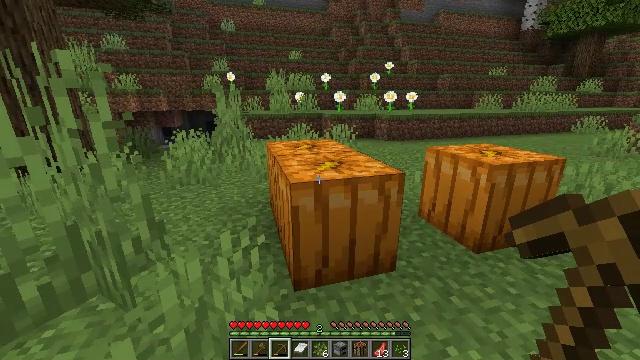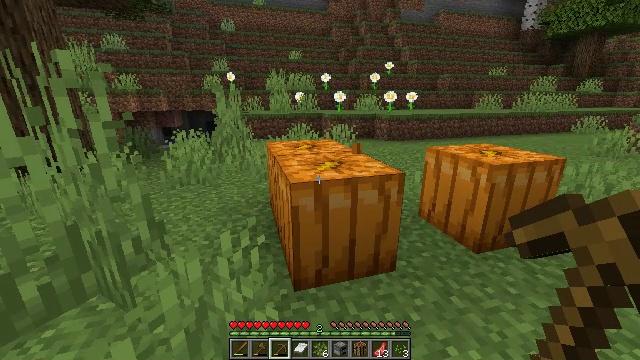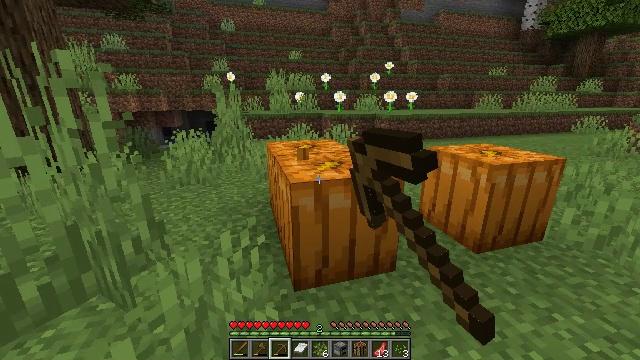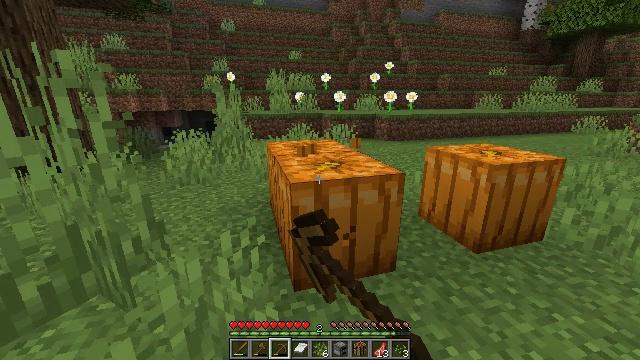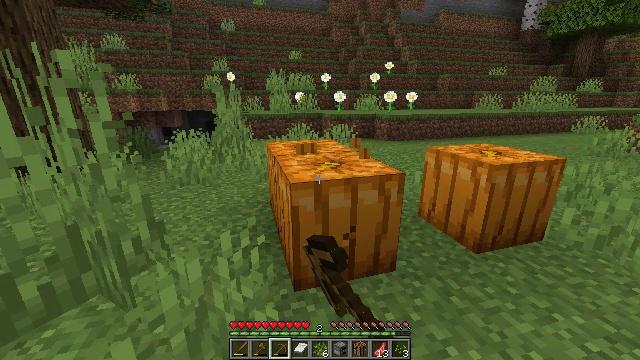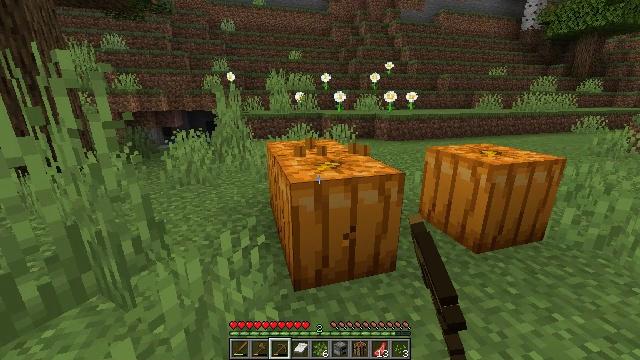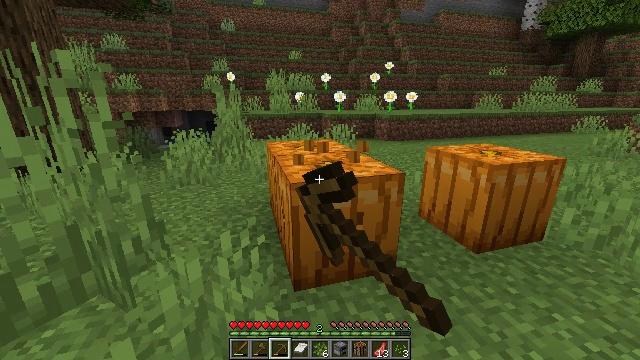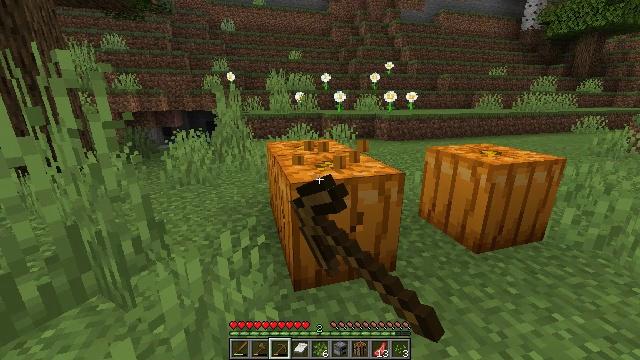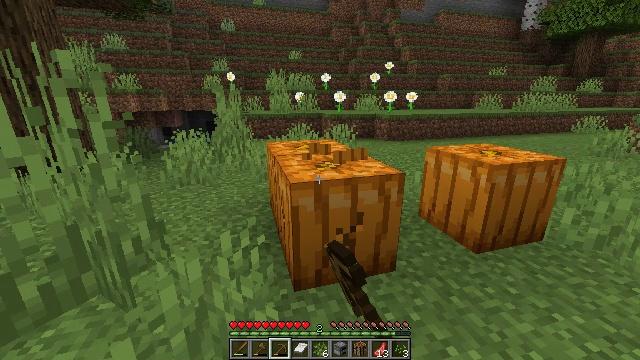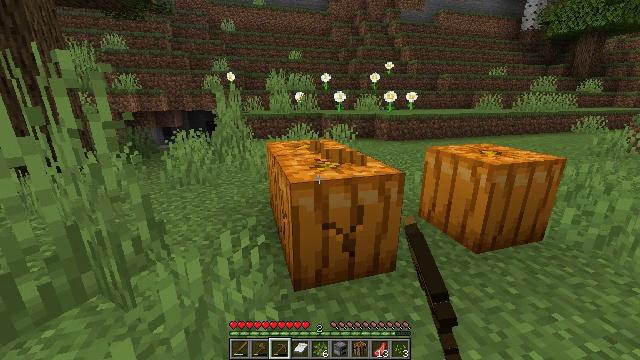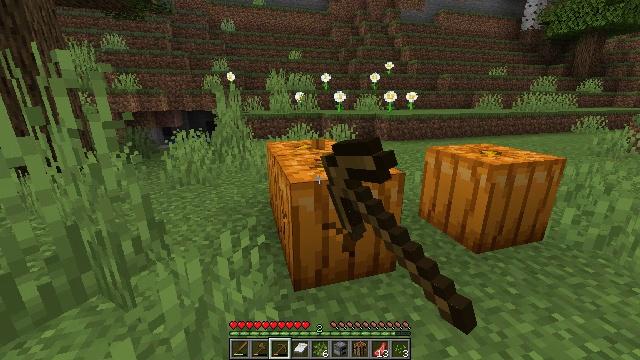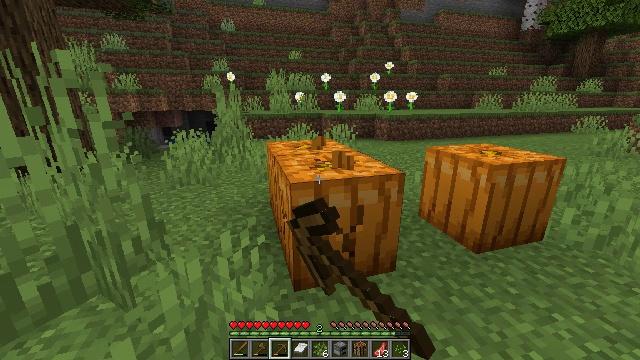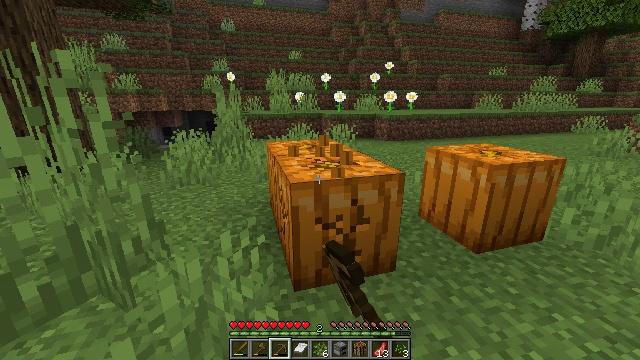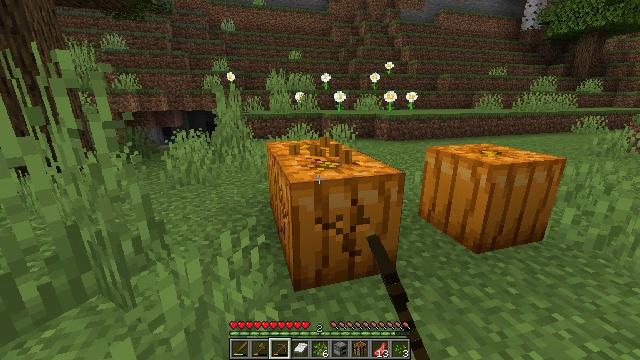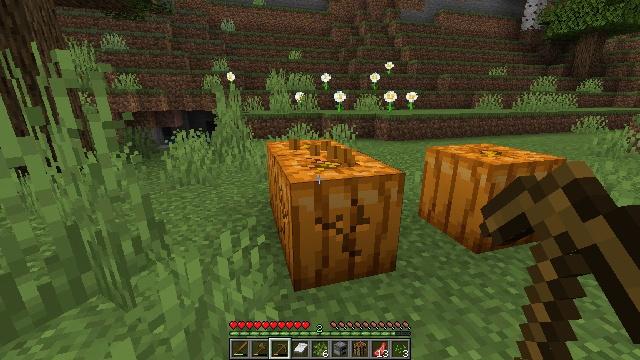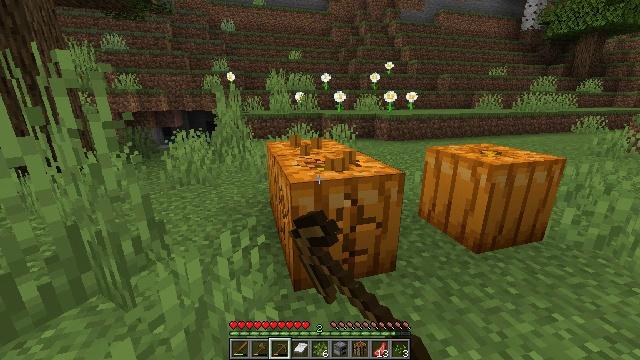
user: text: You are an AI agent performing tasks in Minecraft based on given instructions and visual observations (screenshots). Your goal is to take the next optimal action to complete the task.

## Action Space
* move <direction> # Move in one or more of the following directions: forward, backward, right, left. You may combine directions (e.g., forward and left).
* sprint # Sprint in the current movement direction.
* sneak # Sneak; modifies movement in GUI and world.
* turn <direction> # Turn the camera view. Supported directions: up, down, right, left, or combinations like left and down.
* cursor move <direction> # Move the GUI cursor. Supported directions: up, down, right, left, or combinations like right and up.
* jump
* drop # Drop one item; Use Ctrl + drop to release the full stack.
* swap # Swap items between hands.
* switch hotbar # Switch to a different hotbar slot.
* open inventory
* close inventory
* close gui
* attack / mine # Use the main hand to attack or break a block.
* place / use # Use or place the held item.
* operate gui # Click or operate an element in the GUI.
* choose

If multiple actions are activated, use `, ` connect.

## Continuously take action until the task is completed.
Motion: motion action
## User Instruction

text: Collect the pumpkin by holding left button.
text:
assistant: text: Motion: attack / mine
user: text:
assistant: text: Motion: attack / mine
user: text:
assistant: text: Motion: attack / mine
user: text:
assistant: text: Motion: attack / mine
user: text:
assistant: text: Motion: attack / mine
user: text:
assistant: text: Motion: attack / mine
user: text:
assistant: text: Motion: attack / mine
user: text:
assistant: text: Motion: attack / mine
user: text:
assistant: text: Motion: attack / mine
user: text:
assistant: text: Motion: attack / mine
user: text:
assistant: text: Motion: attack / mine
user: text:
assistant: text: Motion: attack / mine
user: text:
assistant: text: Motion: attack / mine
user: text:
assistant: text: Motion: attack / mine
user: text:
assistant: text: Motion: attack / mine
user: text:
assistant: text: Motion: attack / mine
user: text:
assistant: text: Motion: attack / mine
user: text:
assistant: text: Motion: attack / mine
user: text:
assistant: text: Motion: attack / mine
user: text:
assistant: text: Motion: attack / mine
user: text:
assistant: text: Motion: attack / mine
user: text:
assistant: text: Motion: attack / mine
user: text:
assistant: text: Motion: attack / mine
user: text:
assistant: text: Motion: attack / mine
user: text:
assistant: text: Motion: attack / mine
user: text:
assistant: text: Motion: attack / mine
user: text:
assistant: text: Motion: attack / mine
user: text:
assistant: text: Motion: attack / mine
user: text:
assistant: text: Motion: attack / mine
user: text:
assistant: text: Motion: attack / mine